Question: I am experiencing a very strange crash, here is the backtrace.
'''
* thread #1: tid = 0x2403, 0x3379516c CoreFoundation'CFHash + 8, stop reason = EXC_BREAKPOINT (code=EXC_ARM_BREAKPOINT, subcode=0xdefe)
frame #0: 0x3379516c CoreFoundation'CFHash + 8
frame #1: 0x33797a9c CoreFoundation'CFBasicHashRemoveValue + 1408
frame #2: 0x337974ee CoreFoundation'CFDictionaryRemoveValue + 166
frame #3: 0x3420988e Foundation'-[NSISEngine removeConstraintWithMarker:] + 562
frame #4: 0x34211dbe Foundation'-[NSLayoutConstraint _removeFromEngine:] + 230
frame #5: 0x35a954ec UIKit'-[UIView(UIConstraintBasedLayout) _layoutEngine_willRemoveLayoutConstraint:] + 44
frame #6: 0x358488fc UIKit'__48-[UIScrollView _setAutomaticContentConstraints:]_block_invoke_0 + 148
frame #7: 0x34208882 Foundation'-[NSISEngine withAutomaticOptimizationDisabled:] + 166
frame #8: 0x35848838 UIKit'-[UIScrollView _setAutomaticContentConstraints:] + 116
frame #9: 0x35848e6c UIKit'-[UIScrollView _rememberDependentConstraint:] + 112
frame #10: 0x35a9e3ae UIKit'___updateViewDependenciesForConstraint_block_invoke_0 + 30
frame #11: 0x35a954ba UIKit'_updateViewDependenciesForConstraint + 202
frame #12: 0x35a953da UIKit'-[UIView(UIConstraintBasedLayout) _layoutEngine_didAddLayoutConstraint:roundingAdjustment:mutuallyExclusiveConstraints:] + 154
frame #13: 0x35a95534 UIKit'-[UIView(UIConstraintBasedLayout) _tryToAddConstraintWithoutUpdatingConstraintsArray:roundingAdjustment:mutuallyExclusiveConstraints:] + 36
frame #14: 0x3567c2e0 UIKit'-[UIView(Internal) _didMoveFromWindow:toWindow:] + 376
frame #15: 0x356d34fe UIKit'-[UIScrollView _didMoveFromWindow:toWindow:] + 50
frame #16: 0x3567c5c6 UIKit'-[UIView(Internal) _didMoveFromWindow:toWindow:] + 1118
frame #17: 0x35676e52 UIKit'-[UIView(Hierarchy) _postMovedFromSuperview:] + 138
frame #18: 0x3565e7dc UIKit'-[UIView(Internal) _addSubview:positioned:relativeTo:] + 1300
frame #19: 0x3565e2c2 UIKit'-[UIView(Hierarchy) addSubview:] + 30
frame #20: 0x356f68e8 UIKit'-[UITransitionView transition:fromView:toView:removeFromView:] + 972
frame #21: 0x35937618 UIKit'__91-[UIWindowController transition:fromViewController:toViewController:target:didEndSelector:]_block_invoke_0238 + 388
frame #22: 0x357499b8 UIKit'-[UIWindowController transition:fromViewController:toViewController:target:didEndSelector:] + 4824
frame #23: 0x357b9814 UIKit'-[UIViewController _dismissViewControllerWithTransition:from:completion:] + 1708
frame #24: 0x357057c4 UIKit'-[UIViewController dismissViewControllerWithTransition:completion:] + 912
frame #25: 0x000ccd40 Capture'-<URL> + 76 at INFTagSearchViewController.m:48
frame #26: 0x357470c4 UIKit'-[UIApplication sendAction:to:from:forEvent:] + 72
frame #27: 0x35747076 UIKit'-[UIApplication sendAction:toTarget:fromSender:forEvent:] + 30
frame #28: 0x35747054 UIKit'-[UIControl sendAction:to:forEvent:] + 44
frame #29: 0x3574690a UIKit'-[UIControl(Internal) _sendActionsForEvents:withEvent:] + 502
frame #30: 0x35746e00 UIKit'-[UIControl touchesEnded:withEvent:] + 488
frame #31: 0x3566f5f0 UIKit'-[UIWindow _sendTouchesForEvent:] + 524
frame #32: 0x3565c800 UIKit'-[UIApplication sendEvent:] + 380
frame #33: 0x3565c11a UIKit'_UIApplicationHandleEvent + 6154
frame #34: 0x373655a2 GraphicsServices'_PurpleEventCallback + 590
frame #35: 0x373651d2 GraphicsServices'PurpleEventCallback + 34
frame #36: 0x33829172 CoreFoundation'__CFRUNLOOP_IS_CALLING_OUT_TO_A_SOURCE1_PERFORM_FUNCTION__ + 34
frame #37: 0x33829116 CoreFoundation'__CFRunLoopDoSource1 + 138
frame #38: 0x33827f98 CoreFoundation'__CFRunLoopRun + 1384
frame #39: 0x3379aebc CoreFoundation'CFRunLoopRunSpecific + 356
frame #40: 0x3379ad48 CoreFoundation'CFRunLoopRunInMode + 104
frame #41: 0x373642ea GraphicsServices'GSEventRunModal + 74
frame #42: 0x356b0300 UIKit'UIApplicationMain + 1120
frame #43: 0x000a297c Capture'main(argc=1, argv=0x2fd60cfc) + 116 at main.m:16
frame #44: 0x3bb2bb20 libdyld.dylib'start + 4
'''
You will notice frame 25 is the only call my code makes, and it is 'cancelButtonTouched' which looks like.
'''
- (IBAction)cancelButtonTouched:(id)sender {
[self dismissViewControllerAnimated:YES completion:nil];
}
'''
I am at a loss as to what is going on, I've never had an issue like this before, based on the system calls it appears to be an auto-layout issue. I verified that viewWillApper is called on the presenting view controller before the crash occurs, so I assume it is an issuing during layout of the presenting view.
Any ideas on how to narrow this issue down to a specific layout contstraint? Or any other ideas?
This is reproduceable on some devices, where as on others it rarely if ever happens. So it is intermittent.
Screenshot of breakpoint.

So it is definitely an issue with dismissing to the 'presentingViewController', dismissing two levels deep ('[self.presentingViewController.presentingViewController dismissViewControllerAnimated:YES completion:nil]') works fine, but obviously not the desired result, I only want to go back 1 level. This further leads me to believe there is an issue "re-laying" out the view.
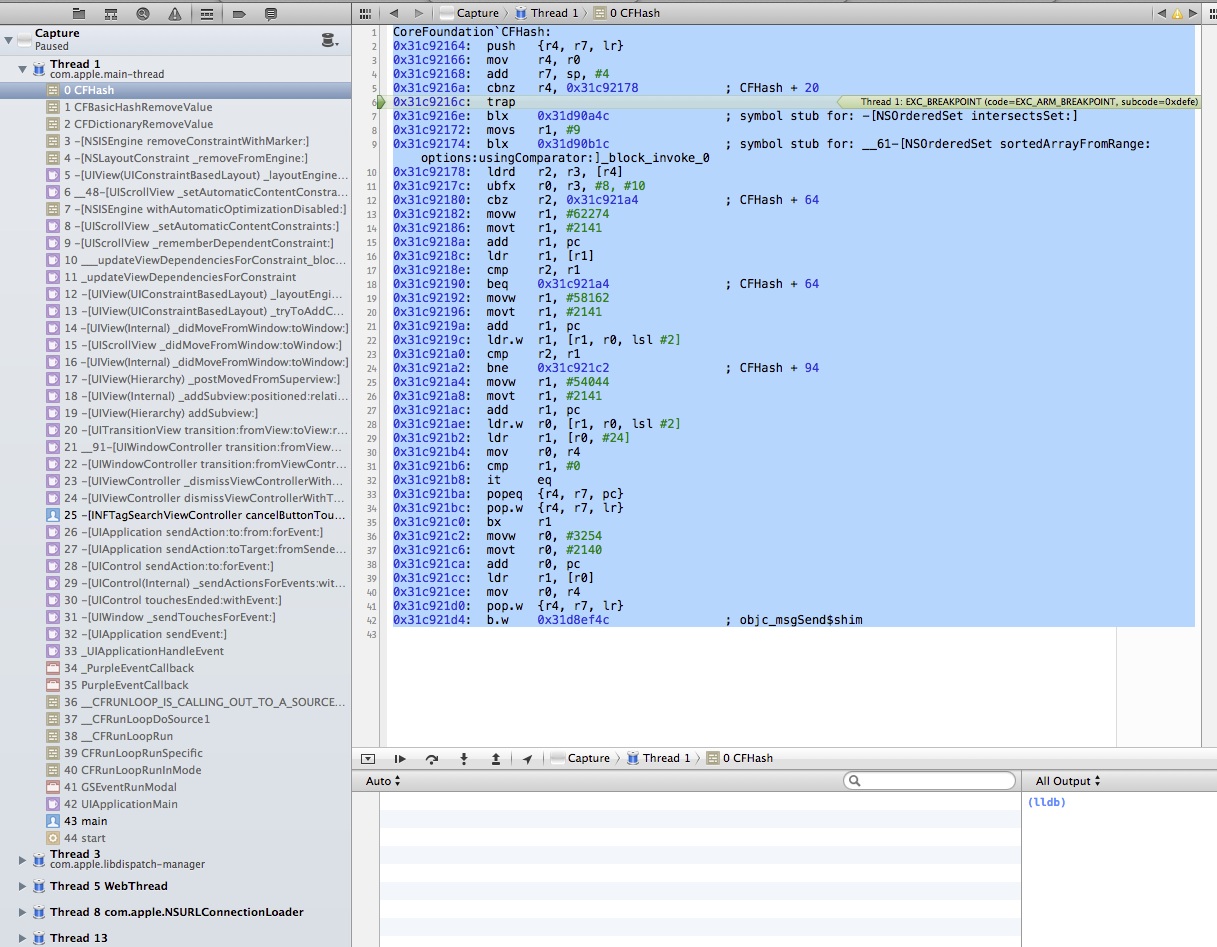
Answer: Based on idea of Carl Lindberg I prepared and used the following iOS category and I have no crash anymore:
UIView+AddSubviewWithRemovingFromParent.h
'''
#import <UIKit/UIKit.h>
@interface UIView (AddSubviewWithRemovingFromParent)
- (void)addSubviewWithRemovingFromParent:(UIView *)view;
@end
'''
UIView+AddSubviewWithRemovingFromParent.m
'''
#import "UIView+AddSubviewWithRemovingFromParent.h"
@implementation UIView (AddSubviewWithRemovingFromParent)
- (void)addSubviewWithRemovingFromParent:(UIView *)view {
if (view.superview != nil) {
[view removeFromSuperview];
}
[self addSubview:view];
}
@end
'''
now you can use the addSubviewWithRemovingFromParent method to add the subView instead of addSubview method like this:
'''
UITableViewCell *cell = [[UITableViewCell alloc] init];
[cell.contentView addSubviewWithRemovingFromParent:<viewToAdd>];
'''
To sum it up:
1. find all references of addSubView in your controllers where the app is crashing
2. import the category UIView+AddSubviewWithRemovingFromParent.h
3. use method addSubviewWithRemovingFromParent instead of addSubView